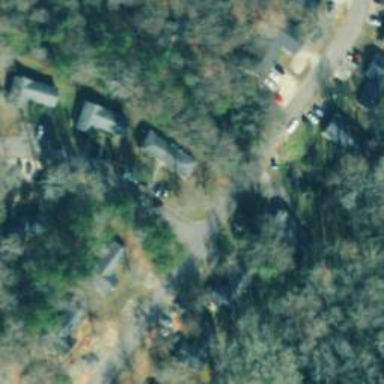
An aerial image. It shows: Residential road.